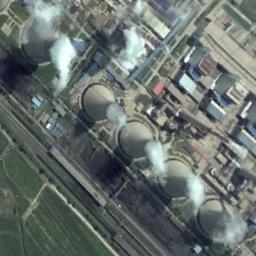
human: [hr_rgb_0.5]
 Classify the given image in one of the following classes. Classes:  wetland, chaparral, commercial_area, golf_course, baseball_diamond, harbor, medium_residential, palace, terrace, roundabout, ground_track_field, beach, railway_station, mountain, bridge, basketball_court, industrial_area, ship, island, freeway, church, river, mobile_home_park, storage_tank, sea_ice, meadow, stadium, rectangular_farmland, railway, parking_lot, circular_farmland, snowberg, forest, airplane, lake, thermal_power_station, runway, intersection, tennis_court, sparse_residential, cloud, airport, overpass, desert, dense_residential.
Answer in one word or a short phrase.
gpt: thermal_power_station